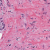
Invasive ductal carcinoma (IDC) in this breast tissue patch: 0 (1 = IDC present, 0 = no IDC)